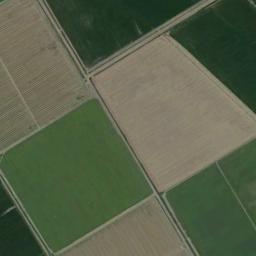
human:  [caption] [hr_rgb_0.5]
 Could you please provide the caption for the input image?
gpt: Several rectangular farmlands of different colors and sizes are neatly arranged on the ground .

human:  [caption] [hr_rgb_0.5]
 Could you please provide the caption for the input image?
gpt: There are many rectangular farmlands of different shades .

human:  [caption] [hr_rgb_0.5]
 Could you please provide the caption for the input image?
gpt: There are some green and bare rectangular farmland .

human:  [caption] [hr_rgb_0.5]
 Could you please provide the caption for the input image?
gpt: Six or seven neatly arranged green, Yellow-brown mixed rectangular farm fields .

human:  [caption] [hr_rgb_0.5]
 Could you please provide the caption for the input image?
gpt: There are several green rectangular farmlands and yellow ones .